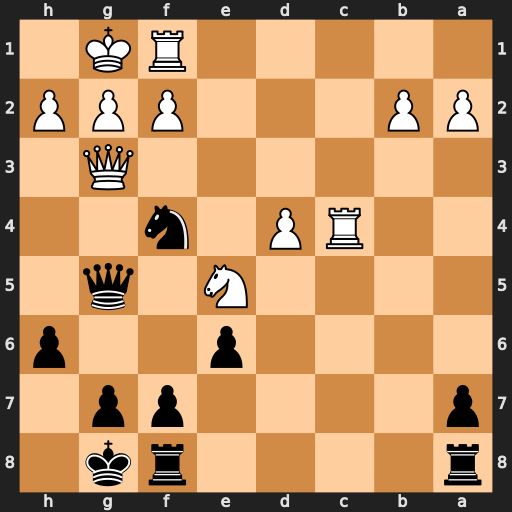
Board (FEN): r4rk1/p4pp1/4p2p/4N1q1/2RP1n2/6Q1/PP3PPP/5RK1
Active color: b
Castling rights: -
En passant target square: -
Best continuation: Ne2+ Kh1 Nxg3+